Field crop: maize
Growth stage: 1
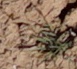
Species: lolium